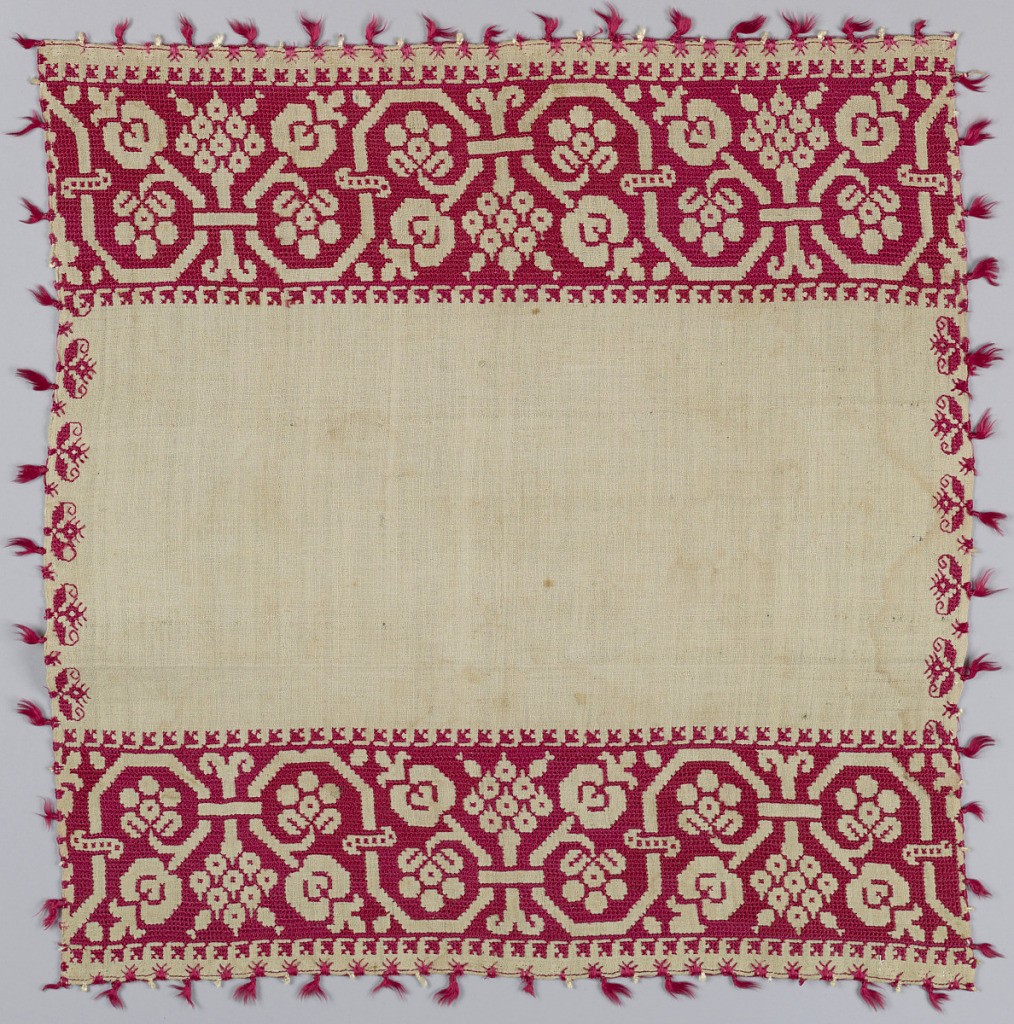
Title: Chalice cover
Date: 17th century
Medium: silk on linen Technique: embroidered in counted double running and Montenegrin cross stitches on plain weave
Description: Cover showing a geometric vine pattern at each end. Small red tassels on all four sides.